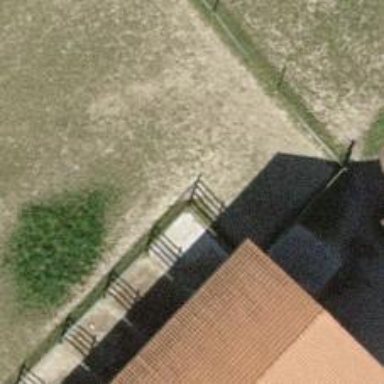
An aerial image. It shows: Fence.